高二 · 解析几何
如图, $\angle B A C=\frac{2 \pi}{3}$, 圆 $\mathbf{M}$ 与 $\mathbf{A B} 、 \mathbf{A C}$ 分别相切于点 $\mathbf{D} 、 \mathbf{E}, A D=1$, 点 $\mathbf{P}$ 是圆 $\mathbf{M}$ 及其内部任意一点, 且 $\overrightarrow{A P}=x \overrightarrow{A D}+y \overrightarrow{A E}(x, y \in R)$, 则 $x+y$ 的取值范围是 ( )

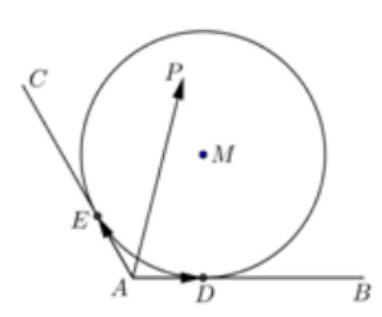
A. $[1,4+2 \sqrt{3}]$

B. $[4-2 \sqrt{3}, 4+2 \sqrt{3}]$

c. $[1,2+\sqrt{3}]$

D. $[2-\sqrt{3}, 2+\sqrt{3}]$
答案: B
解析: 连接 $A M$ 并延长分别交圆 $M$ 于 $Q 、 T$, 连接 $D E, D E$ 与 $A M$ 交于 $R$, 显然 $\overrightarrow{A R}=\frac{1}{2} \overrightarrow{A D}+\frac{1}{2} \overrightarrow{A E}$,此时 $x+y=1$, 分别过 $Q 、 T$ 作 $D E$ 的平行线, 由于 $A D=A E=1, \angle B A C=120^{\circ}$, 则 $A M=2, D M=\sqrt{3}$, 则 $A Q=2-\sqrt{3}, A R=\frac{1}{2}$, $\overrightarrow{A Q}=\frac{2-\sqrt{3}}{\frac{1}{2}}=(4-2 \sqrt{3}) \overrightarrow{A R}=(2-\sqrt{3}) \overrightarrow{A D}+(2-\sqrt{3}) \overrightarrow{A E}$, 此时 $x+y=4-2 \sqrt{3}$, 同理可得: $\overrightarrow{A T}=(2+\sqrt{3}) \overrightarrow{A D}+(2+\sqrt{3}) \overrightarrow{A E}, \quad x+y=4+2 \sqrt{3}$, 选 $B$.